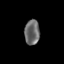
Tissue: lung
Cell type: Endothelial cells
Senescence score: 0.2114
Nuclear area (px): 370
Mean DAPI intensity: 105.673